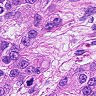
Metastatic tissue present: yes